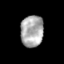
Tissue: skin
Cell type: Endothelial cells
Senescence score: 0.253
Nuclear area (px): 706
Mean DAPI intensity: 170.507